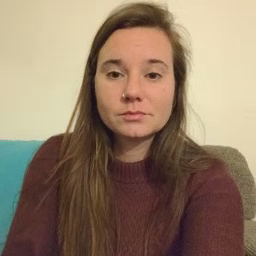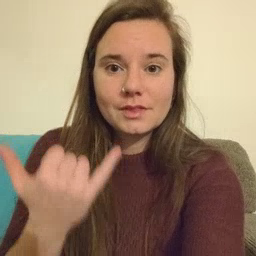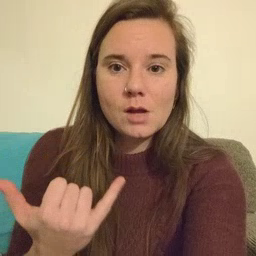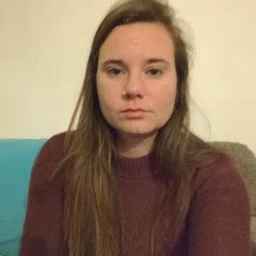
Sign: now